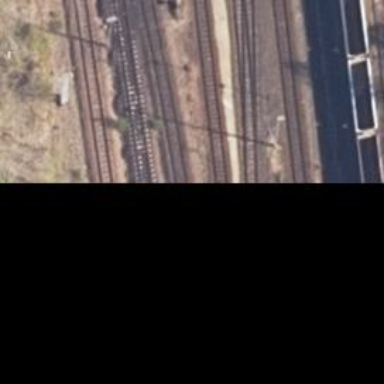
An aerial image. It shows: Railway switch.